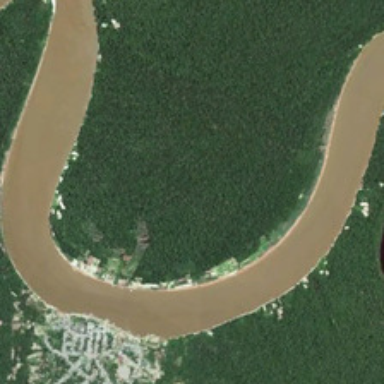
The turbid u shaped river is across the dense forest .